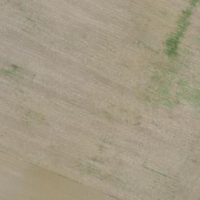
EUNIS habitat code: 52
Species observed at this site:
Falco tinnunculus